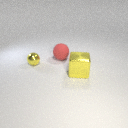
large red rubber sphere to the left of large yellow metal cube